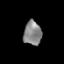
Tissue: prostate
Cell type: Myeloid cells
Senescence score: 0.2486
Nuclear area (px): 423
Mean DAPI intensity: 133.657